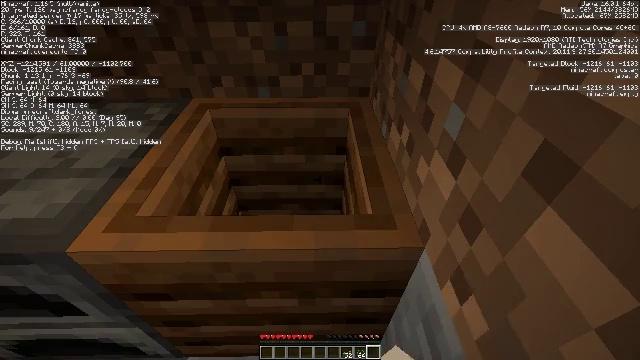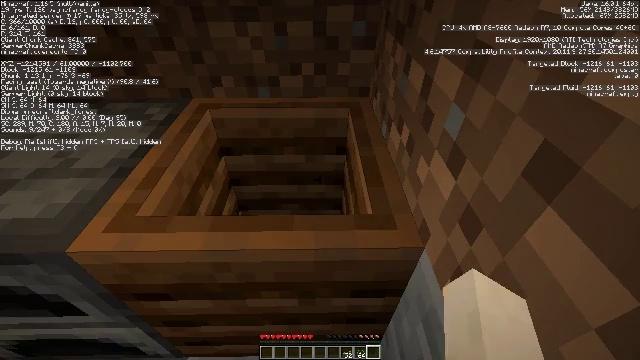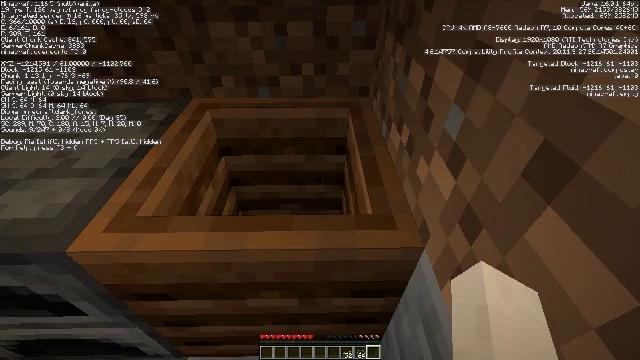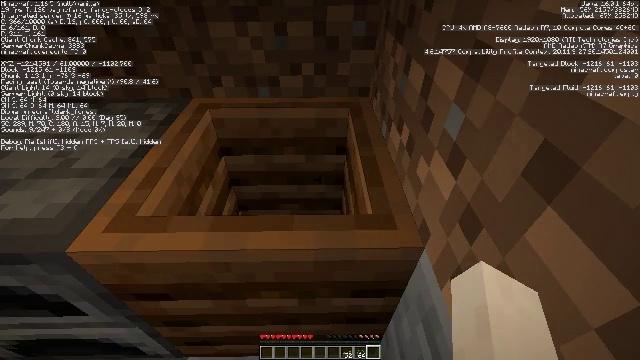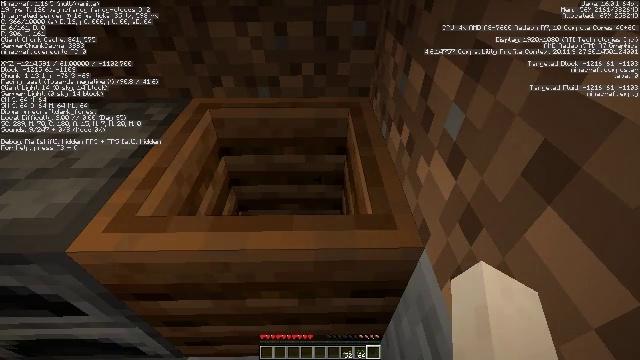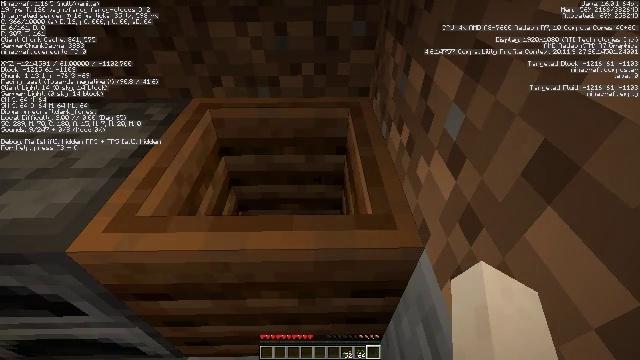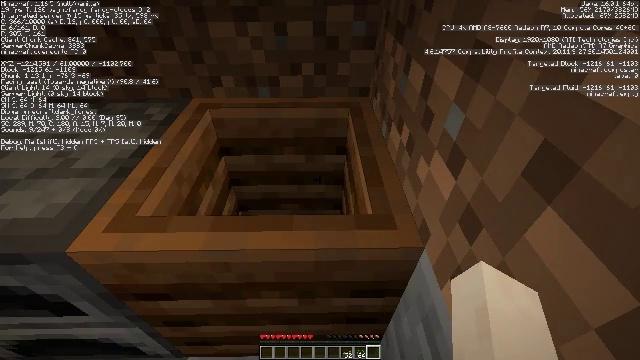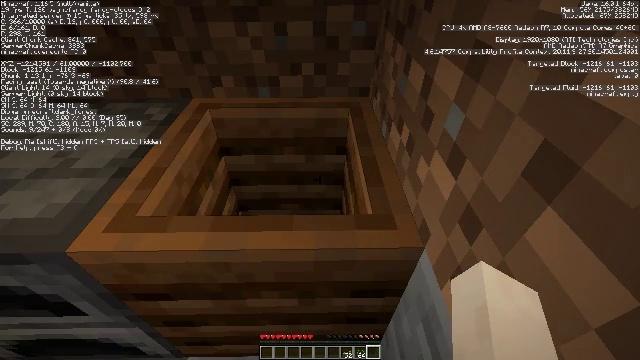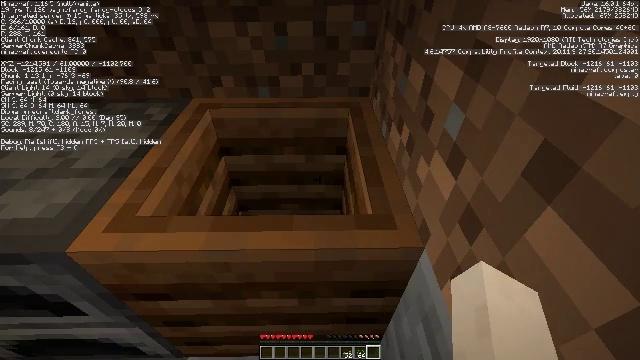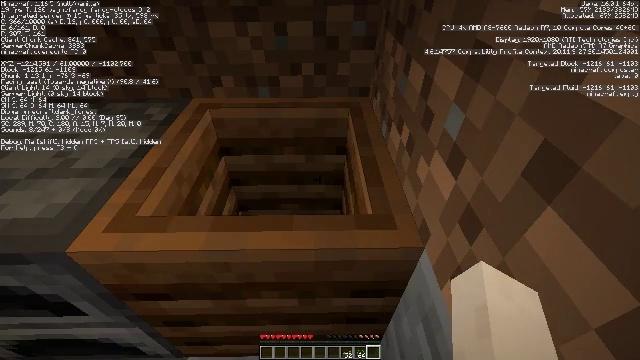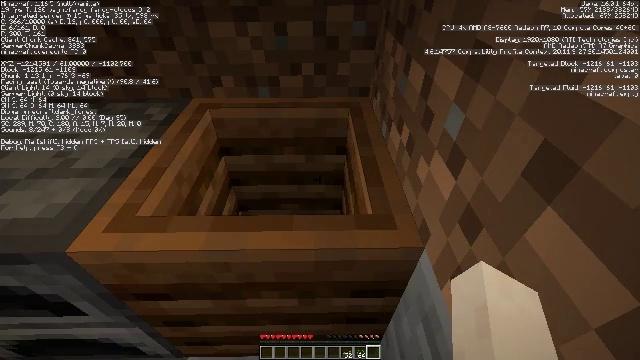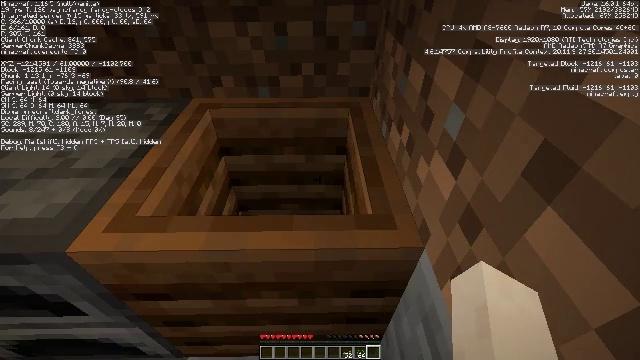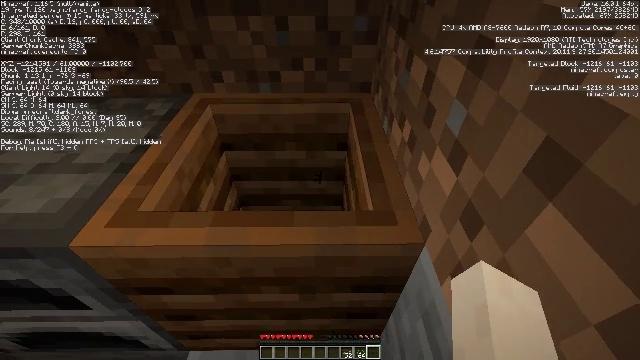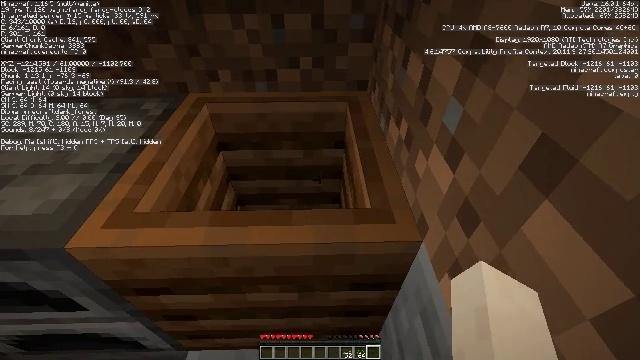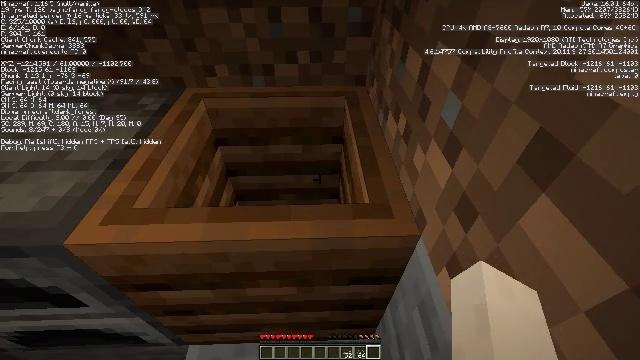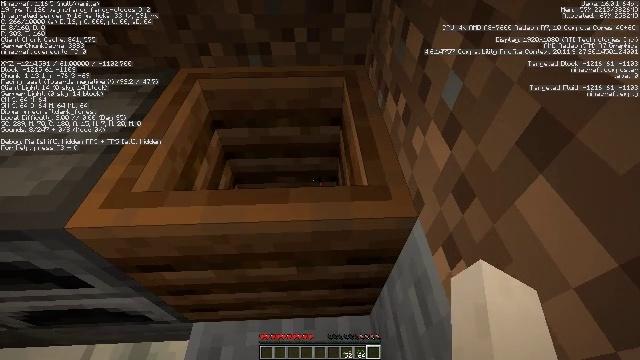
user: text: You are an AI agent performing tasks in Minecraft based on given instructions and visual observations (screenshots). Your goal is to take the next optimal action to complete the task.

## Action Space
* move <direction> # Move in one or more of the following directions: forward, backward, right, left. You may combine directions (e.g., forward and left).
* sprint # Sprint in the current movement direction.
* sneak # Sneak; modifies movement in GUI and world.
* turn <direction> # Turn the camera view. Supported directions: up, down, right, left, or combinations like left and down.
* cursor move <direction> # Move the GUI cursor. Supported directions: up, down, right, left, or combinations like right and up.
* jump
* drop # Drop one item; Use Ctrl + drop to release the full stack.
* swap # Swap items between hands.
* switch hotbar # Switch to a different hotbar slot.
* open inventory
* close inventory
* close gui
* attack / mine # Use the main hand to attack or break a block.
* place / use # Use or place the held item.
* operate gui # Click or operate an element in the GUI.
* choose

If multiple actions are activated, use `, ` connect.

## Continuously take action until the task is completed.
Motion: motion action
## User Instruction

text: Smelt kelp to obtain dried kelp.
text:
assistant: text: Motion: no_op
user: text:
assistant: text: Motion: no_op
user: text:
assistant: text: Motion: use / place
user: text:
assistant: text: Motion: use / place
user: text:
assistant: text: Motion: use / place
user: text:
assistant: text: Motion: no_op
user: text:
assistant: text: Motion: no_op
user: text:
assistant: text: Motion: no_op
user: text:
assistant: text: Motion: no_op
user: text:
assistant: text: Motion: no_op
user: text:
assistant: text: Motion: no_op
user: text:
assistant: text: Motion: no_op
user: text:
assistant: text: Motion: no_op
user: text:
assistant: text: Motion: turn down
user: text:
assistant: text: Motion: turn down
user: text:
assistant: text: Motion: no_op
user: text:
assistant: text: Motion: no_op
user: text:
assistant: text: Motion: no_op
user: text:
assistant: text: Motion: no_op
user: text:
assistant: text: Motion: no_op
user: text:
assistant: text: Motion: no_op
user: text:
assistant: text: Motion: no_op
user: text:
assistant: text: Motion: no_op
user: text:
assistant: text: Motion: no_op
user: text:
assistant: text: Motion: no_op
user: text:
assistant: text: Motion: switch to hotbar 9
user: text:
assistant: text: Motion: switch to hotbar 9
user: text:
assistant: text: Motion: no_op
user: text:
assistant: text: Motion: no_op
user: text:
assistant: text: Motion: no_op